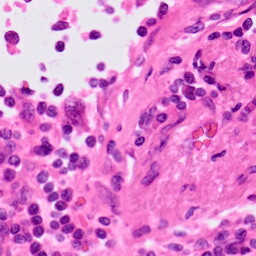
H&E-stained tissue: Lung